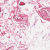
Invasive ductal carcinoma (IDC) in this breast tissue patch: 0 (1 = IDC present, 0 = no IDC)